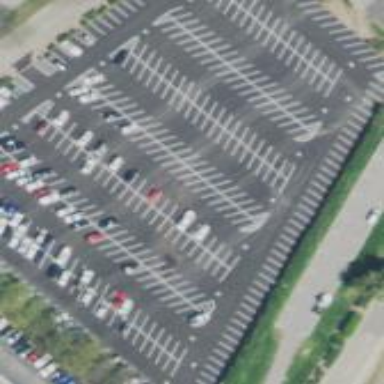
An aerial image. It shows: Parking area with surface.